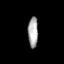
Tissue: lung
Cell type: Fibroblasts
Senescence score: 0.6473
Nuclear area (px): 302
Mean DAPI intensity: 168.636